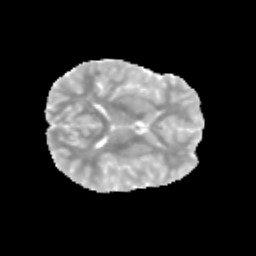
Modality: MD
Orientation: axial
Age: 11
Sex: male
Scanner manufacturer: siemens
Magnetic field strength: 3 T
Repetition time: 3.8 s
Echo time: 0.07 s